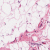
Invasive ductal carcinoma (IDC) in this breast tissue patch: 0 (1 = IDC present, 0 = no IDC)